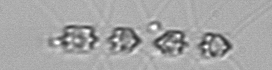
Label: Chaetoceros_didymus_TAG_external_flagellate